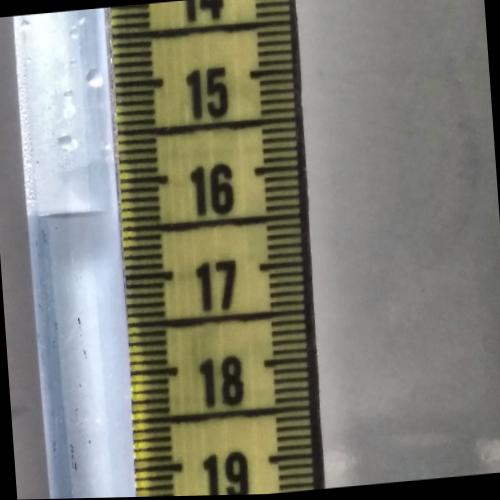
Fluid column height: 16.3 cm